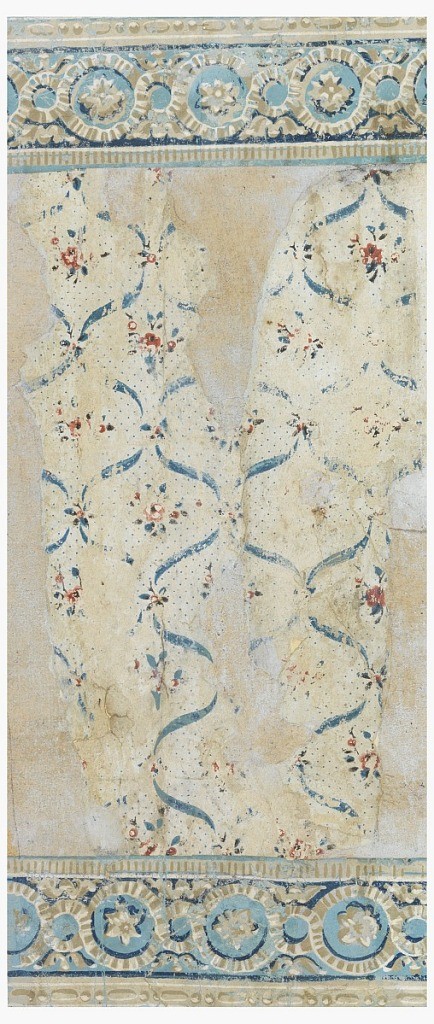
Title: Sidewall and border
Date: ca. 1780
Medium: Block-printed, handmade paper, joined
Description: Vertical rectangle. Narrow tangent serpentine ribbons enclosing irregular ellipses with stippled ground, set with single rose buds. Border, across top and bottom, has guilloche design formed of ribbons, in blue and tan.